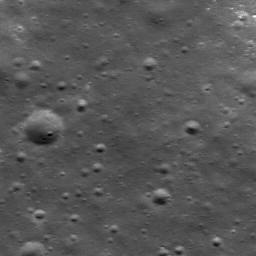
Host type: background_regolith
Lunar coordinates: latitude nan, longitude nan